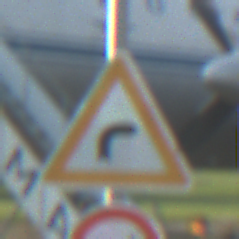
Verkehrszeichen: KurveRechts
Zusatzzeichen unten: VerbotUeberholenEinspurigeFahrzeuge
Umgebung: Outdoor, Special
Tageszeit: SunriseSunset
Wetter: Clear
Licht: Natural
Jahreszeit: NotSpecified
Kontrast: MediumContrast